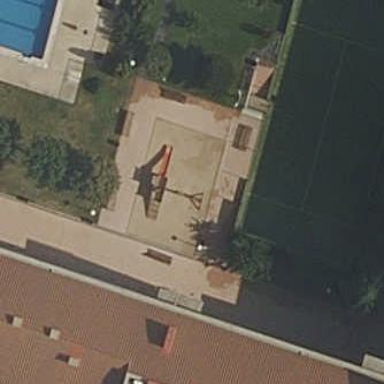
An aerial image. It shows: Playground area for leisure activities on the land.